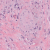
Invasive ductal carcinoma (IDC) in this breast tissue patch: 1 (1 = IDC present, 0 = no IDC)